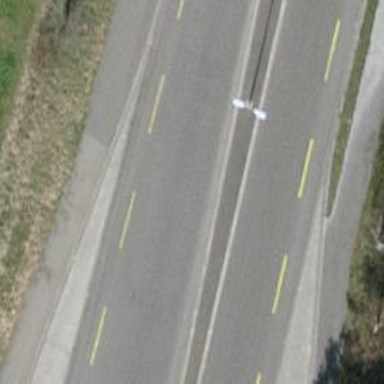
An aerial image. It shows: Secondary road with asphalt surface.